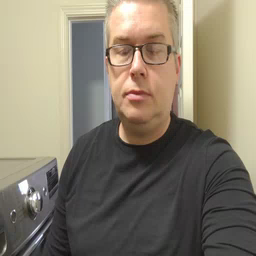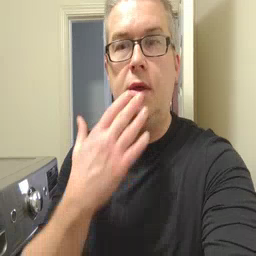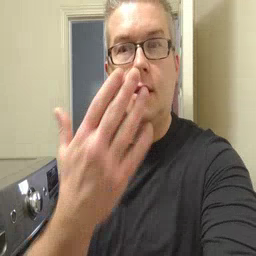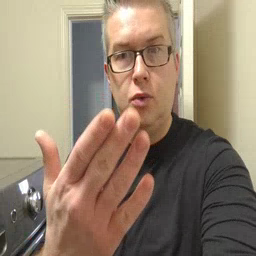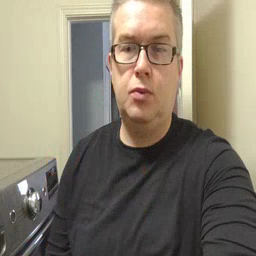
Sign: thankyou